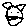
Label: cat